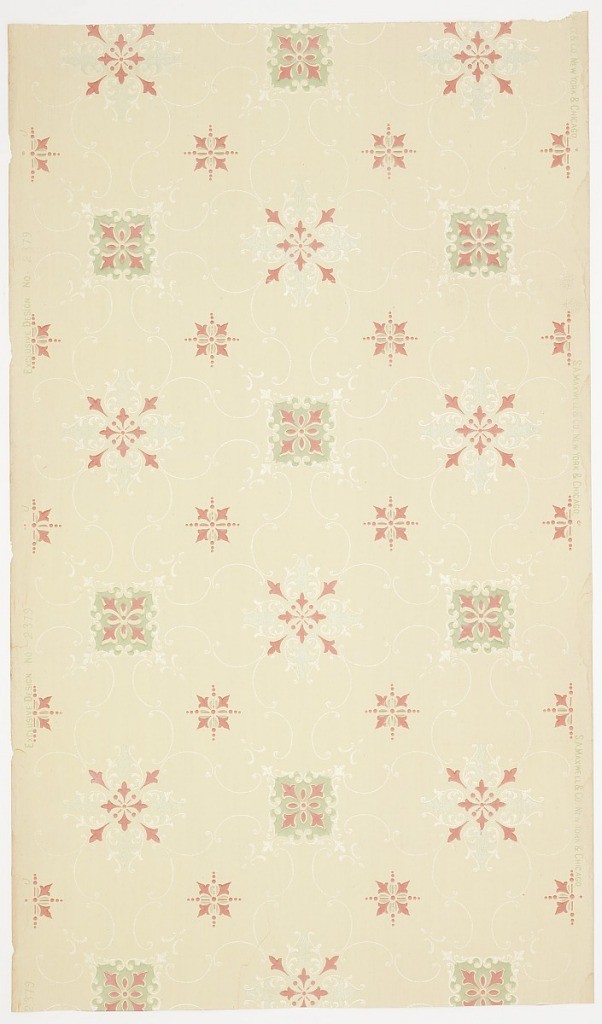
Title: Ceiling paper
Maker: Maxwell & Co., S.A., Chicago, Illinois, USA
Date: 1905–1915
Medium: Machine-printed paper, liquid mica
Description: Band of large blue and link and medium green and pink fleurons alternating with band of small green and pink fleurons. Fleurons are connected by white mica scrolls with sylized floral pendants. Printed in light green, pink, blue liquid mica and white liquid mica on light beige ground. Printed in selvedge: "S.A. Maxwell & Co. New York & Chicago" ; "Exclusive Design No. 2379".